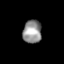
Tissue: skin
Cell type: Epithelial cells
Senescence score: 0.2854
Nuclear area (px): 422
Mean DAPI intensity: 147.171